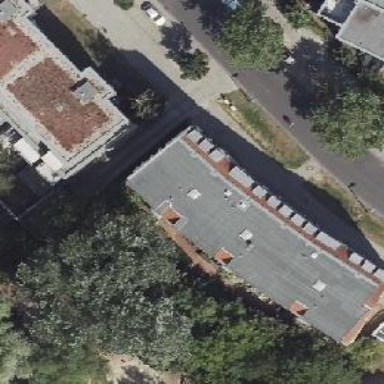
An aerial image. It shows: Apartments building with saltbox roof shape.